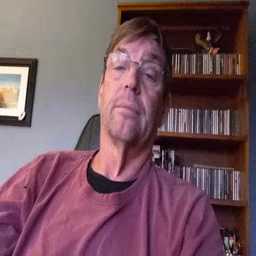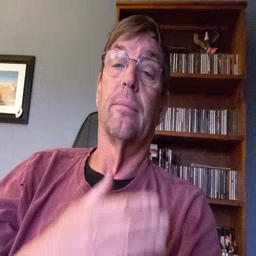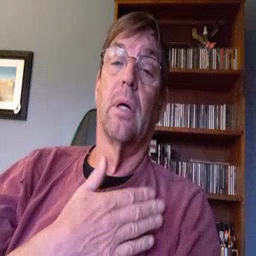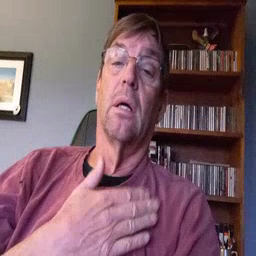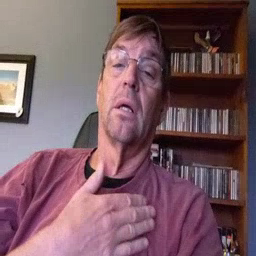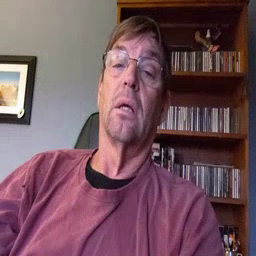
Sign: minemy